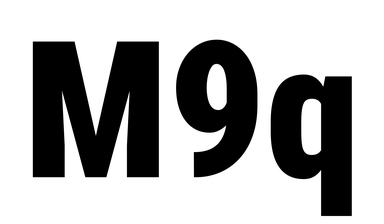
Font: Roboto_Condensed_Black